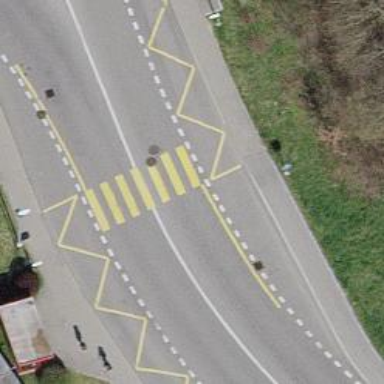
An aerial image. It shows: Uncontrolled zebra crossing on the road.